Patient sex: F
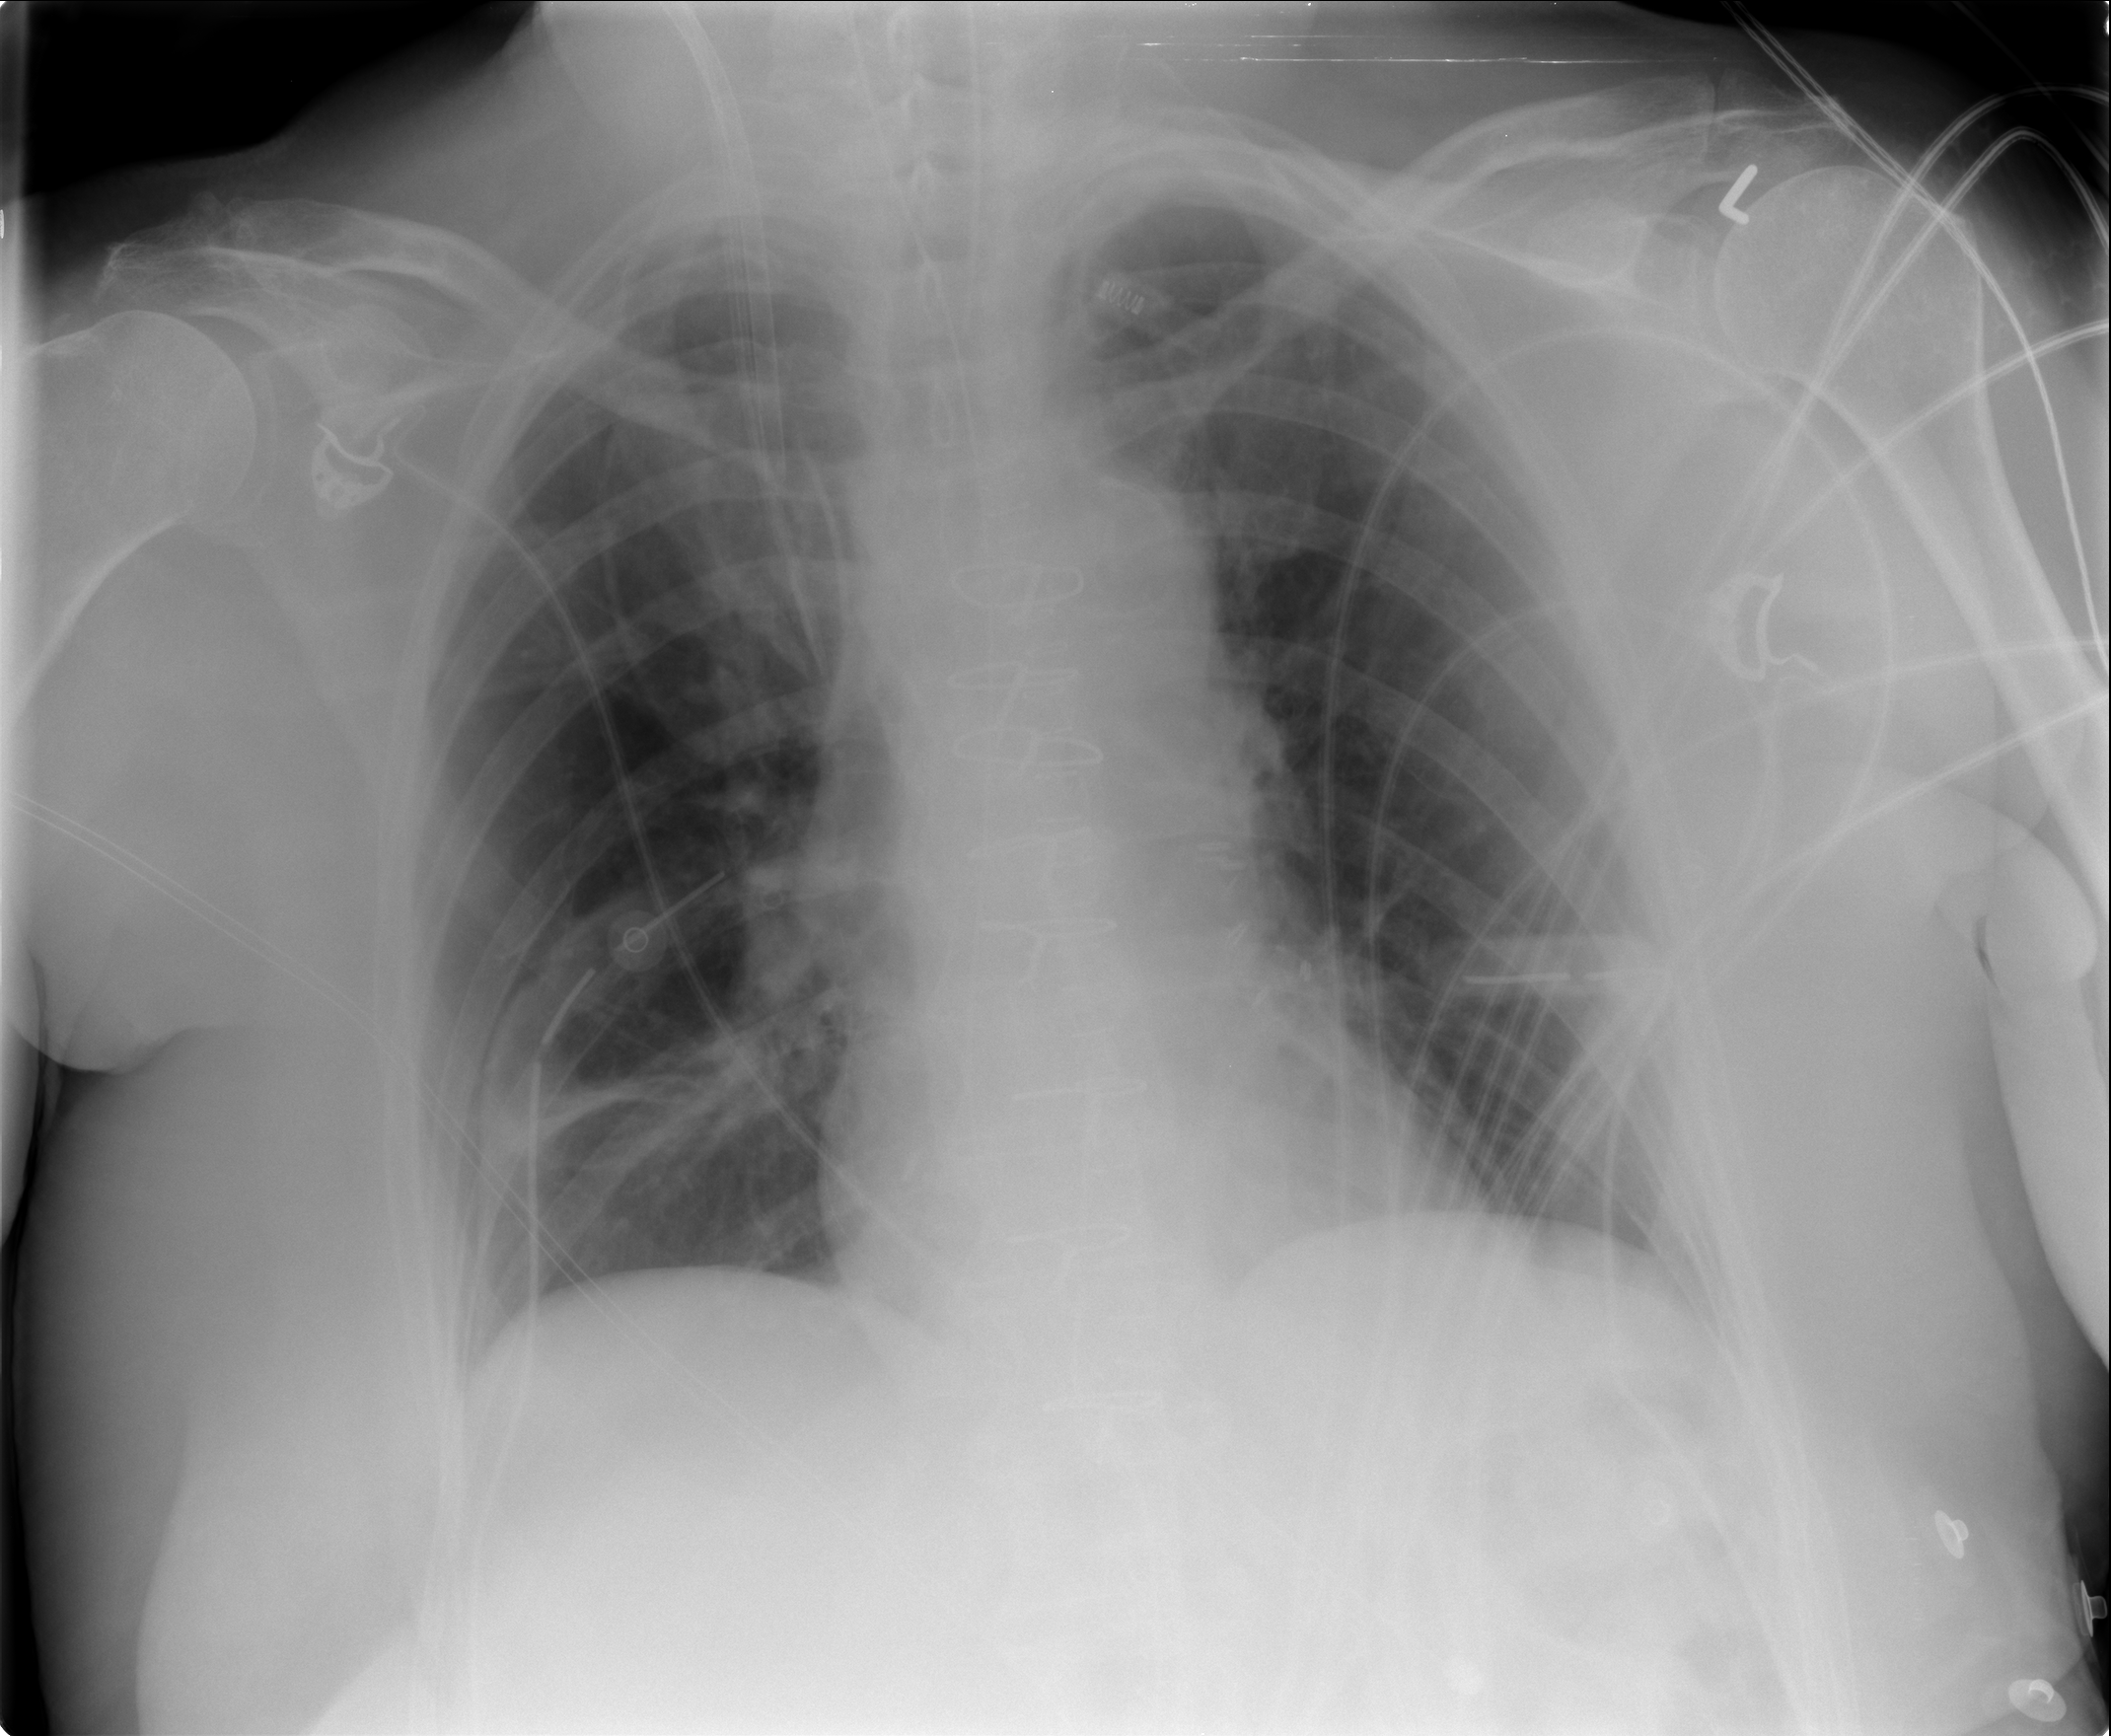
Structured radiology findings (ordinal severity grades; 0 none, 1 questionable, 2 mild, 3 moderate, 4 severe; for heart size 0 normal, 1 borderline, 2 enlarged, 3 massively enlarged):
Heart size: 0
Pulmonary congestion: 0
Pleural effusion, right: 0
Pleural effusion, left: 0
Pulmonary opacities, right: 0
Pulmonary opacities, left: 0
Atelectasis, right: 2
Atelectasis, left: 0